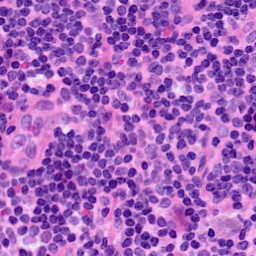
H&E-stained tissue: LymphNode